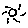
Label: sun